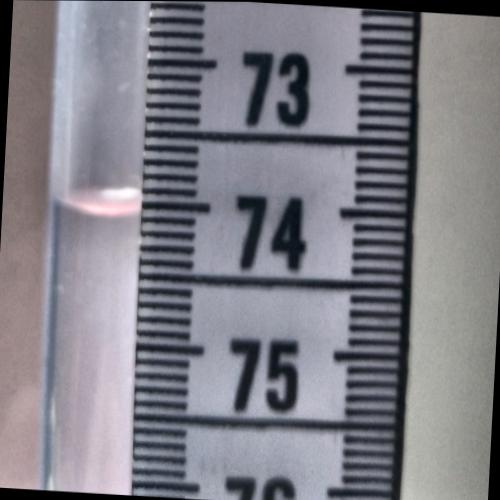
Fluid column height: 74.0 cm